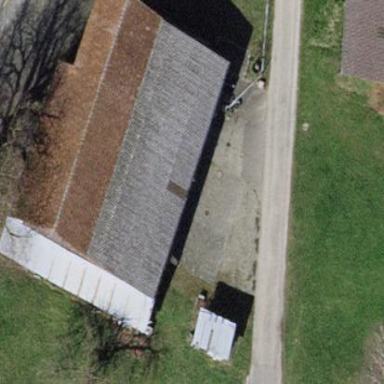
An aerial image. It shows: Farm auxiliary building.